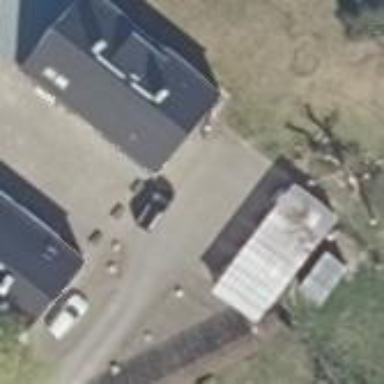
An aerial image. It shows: Detached building.